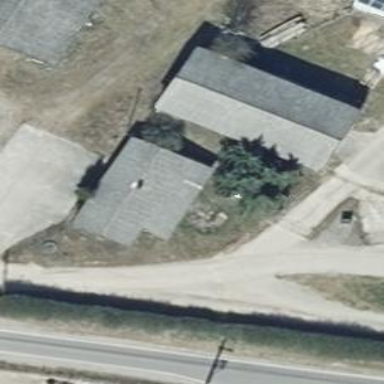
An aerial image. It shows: Gabled farm auxiliary building with grey roof. The roof is oriented along the structure.